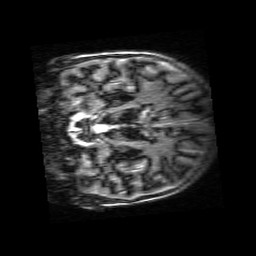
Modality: MP2RAGE
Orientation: coronal
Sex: female
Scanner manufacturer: siemens
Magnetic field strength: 3 T
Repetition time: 5 s
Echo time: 0.00355 s